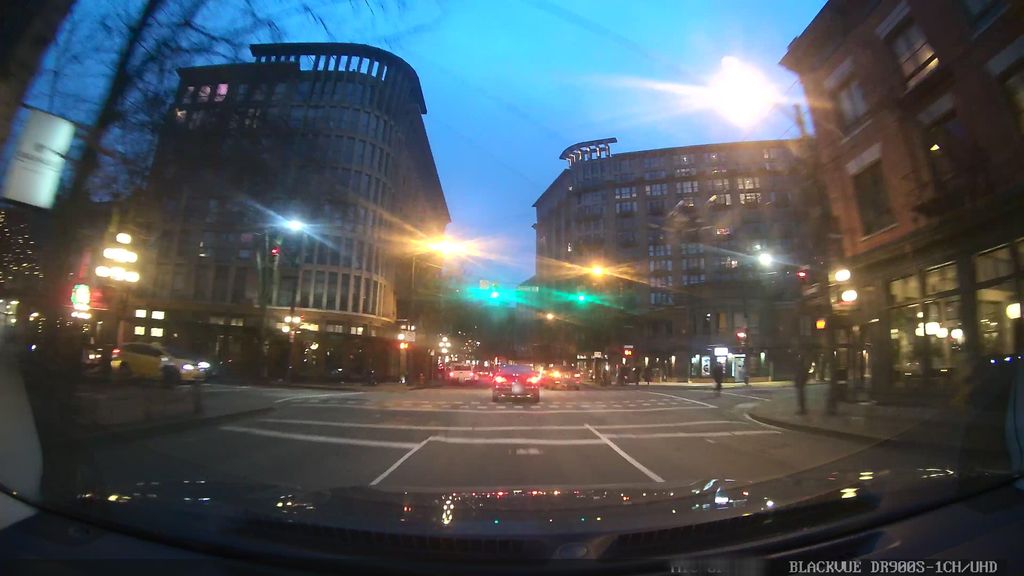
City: vancouver